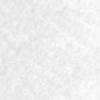
Label: no_change